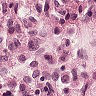
Metastatic tissue present: no